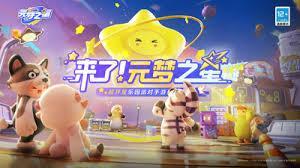
Label: nailong